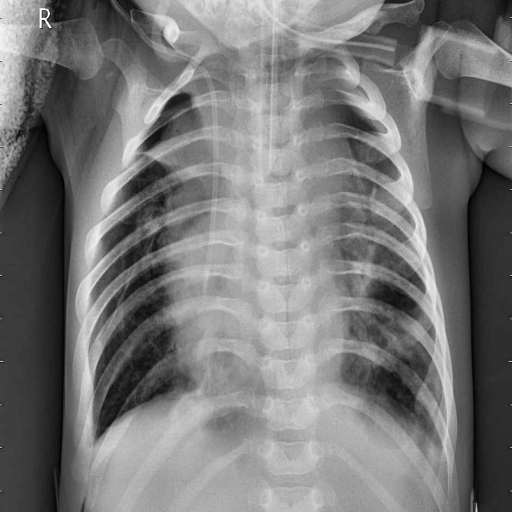
Finding: PNEUMONIA